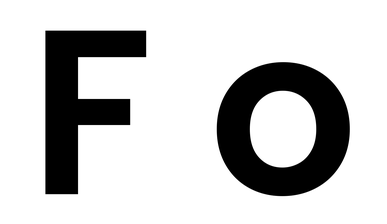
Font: Poppins-SemiBold